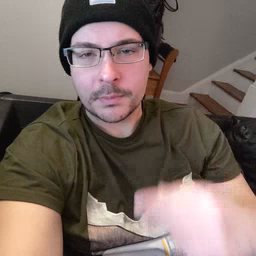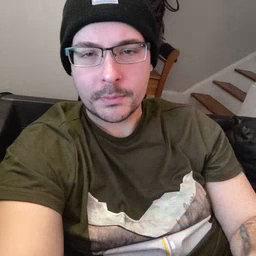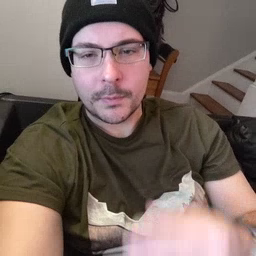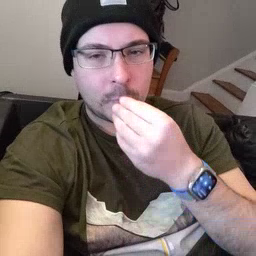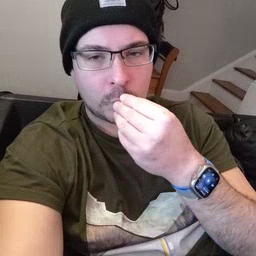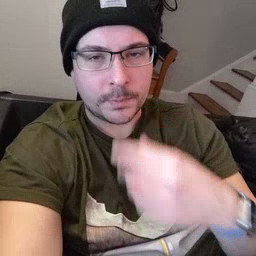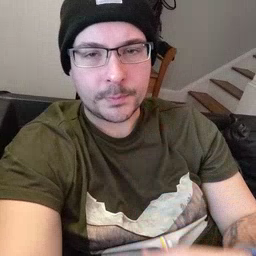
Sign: food